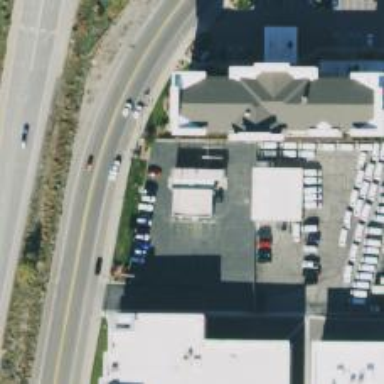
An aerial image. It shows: Car rental facility.